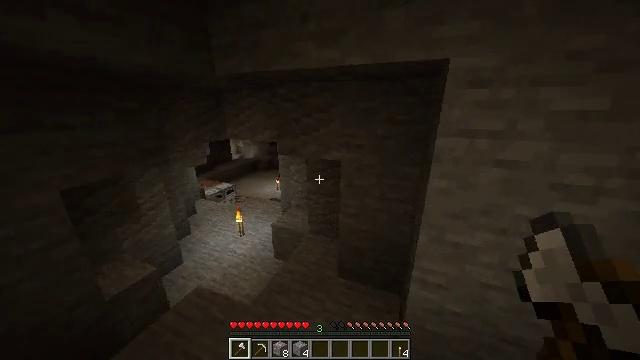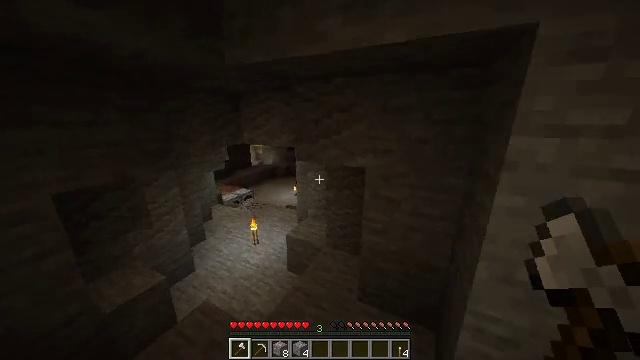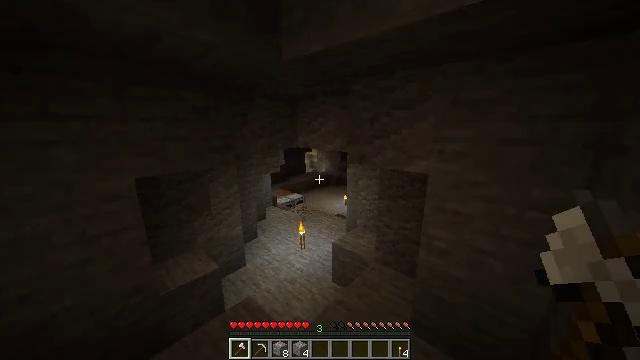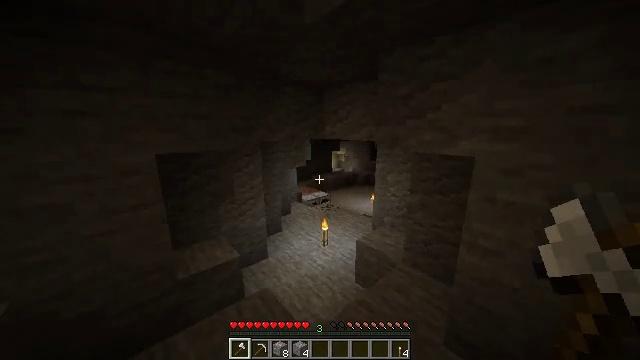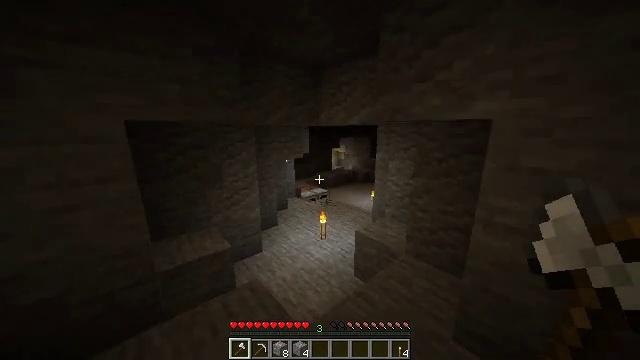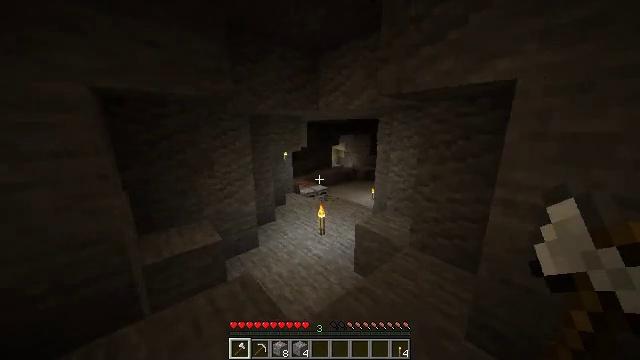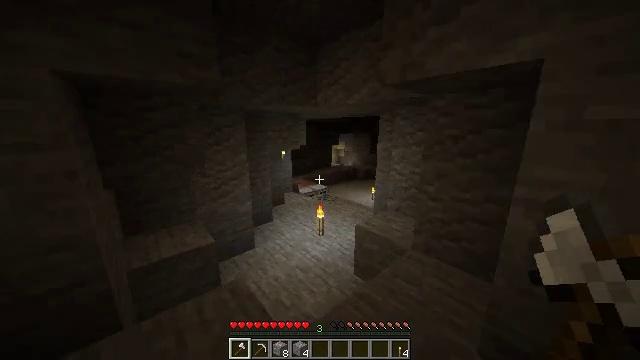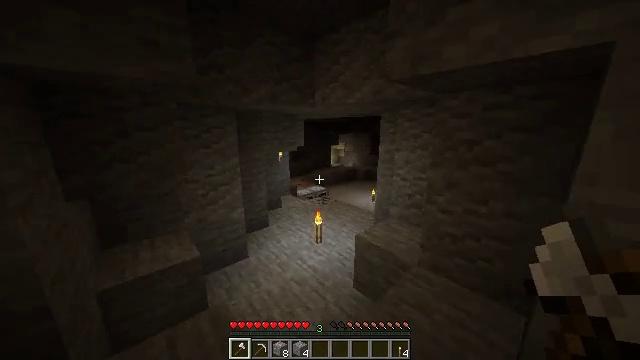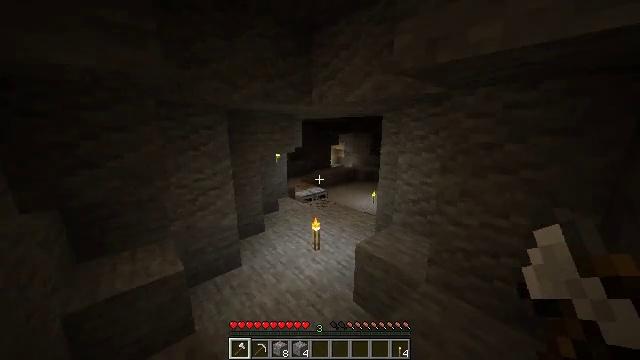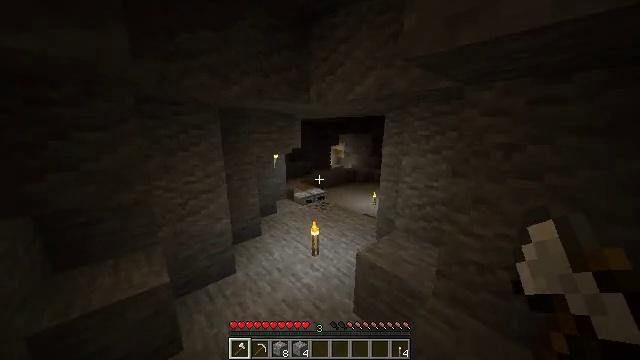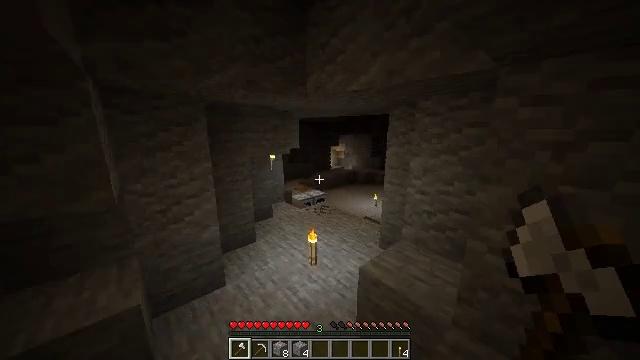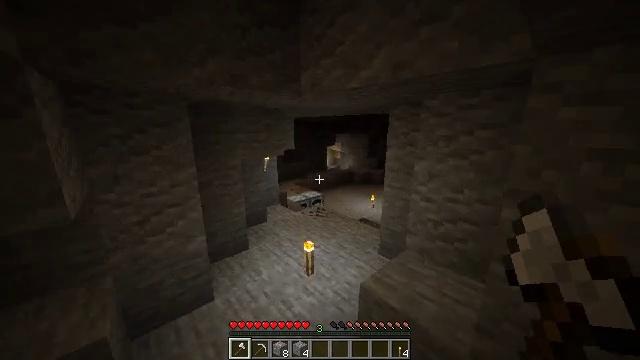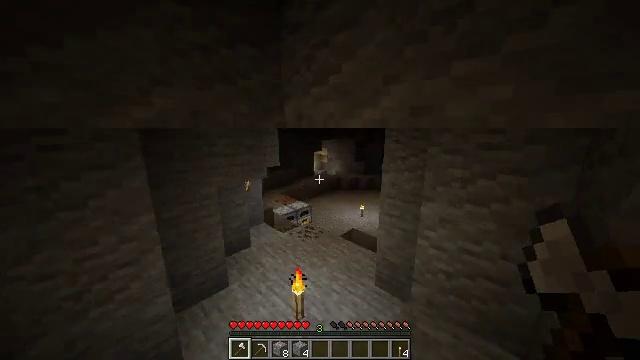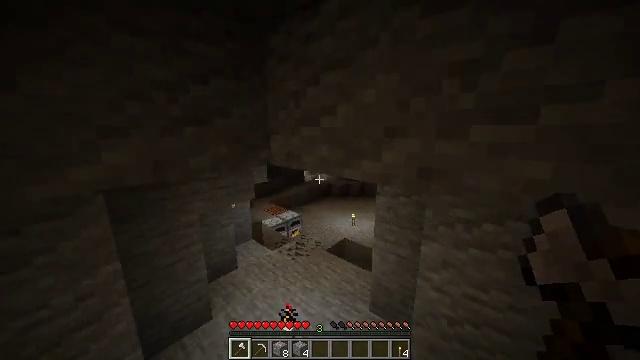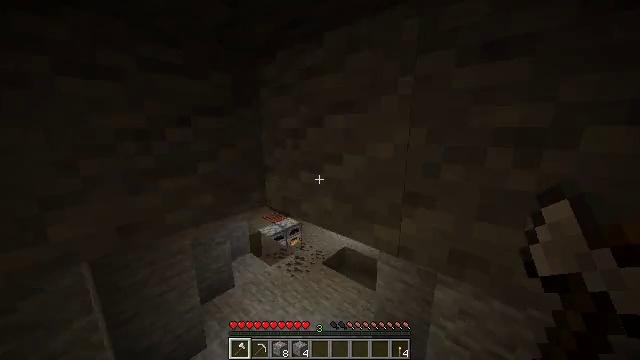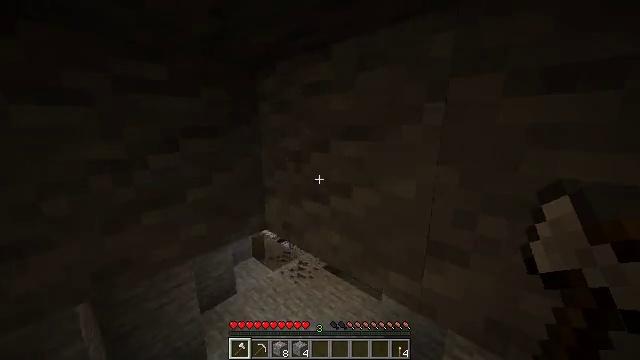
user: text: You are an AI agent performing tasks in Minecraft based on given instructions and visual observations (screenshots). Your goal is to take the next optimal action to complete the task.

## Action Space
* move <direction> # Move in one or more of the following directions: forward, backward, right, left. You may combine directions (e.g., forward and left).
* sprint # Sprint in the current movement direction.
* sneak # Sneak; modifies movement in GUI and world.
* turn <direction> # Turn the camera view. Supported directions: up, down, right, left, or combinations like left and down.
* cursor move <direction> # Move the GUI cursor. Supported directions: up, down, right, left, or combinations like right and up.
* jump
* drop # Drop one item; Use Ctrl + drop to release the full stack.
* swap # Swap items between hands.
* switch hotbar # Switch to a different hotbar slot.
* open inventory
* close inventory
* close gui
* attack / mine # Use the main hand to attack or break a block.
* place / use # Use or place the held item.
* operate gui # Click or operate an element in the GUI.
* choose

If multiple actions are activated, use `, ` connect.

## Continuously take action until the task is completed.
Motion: motion action
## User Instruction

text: Attack the ground to gather sand.
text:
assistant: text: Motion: move forward, sprint, turn left and up
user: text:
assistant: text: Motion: move forward, sprint, turn left and up
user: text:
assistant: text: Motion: move forward, sprint, turn left
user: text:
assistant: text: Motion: move forward, sprint
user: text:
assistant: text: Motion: move forward, sprint
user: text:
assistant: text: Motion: move forward, sprint
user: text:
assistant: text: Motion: move forward, sprint
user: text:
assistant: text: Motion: move forward, sprint
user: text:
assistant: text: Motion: move forward, sprint
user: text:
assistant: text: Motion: move forward, sprint
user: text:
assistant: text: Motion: move forward, sprint, turn right
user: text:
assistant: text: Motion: move forward, sprint, turn right, jump
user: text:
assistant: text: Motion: move forward, sprint, turn right, jump
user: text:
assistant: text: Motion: move forward, sprint, jump
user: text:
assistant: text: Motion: move forward, sprint, turn left, jump
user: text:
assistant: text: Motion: move forward, sprint, turn left, jump
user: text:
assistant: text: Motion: move forward, sprint, jump
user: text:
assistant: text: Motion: move forward, sprint
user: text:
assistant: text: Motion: move forward, sprint
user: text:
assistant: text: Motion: move forward, sprint
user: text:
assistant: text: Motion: move forward, sprint, turn right
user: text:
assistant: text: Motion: move forward, sprint, turn right
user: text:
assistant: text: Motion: move forward, sprint, turn right and down
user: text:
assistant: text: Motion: move forward, sprint, turn right
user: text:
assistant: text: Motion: move forward, sprint
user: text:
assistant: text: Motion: move forward, sprint
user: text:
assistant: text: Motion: move forward, sprint
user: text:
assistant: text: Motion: move forward, sprint
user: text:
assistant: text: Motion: move forward, sprint
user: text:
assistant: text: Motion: move forward, sprint